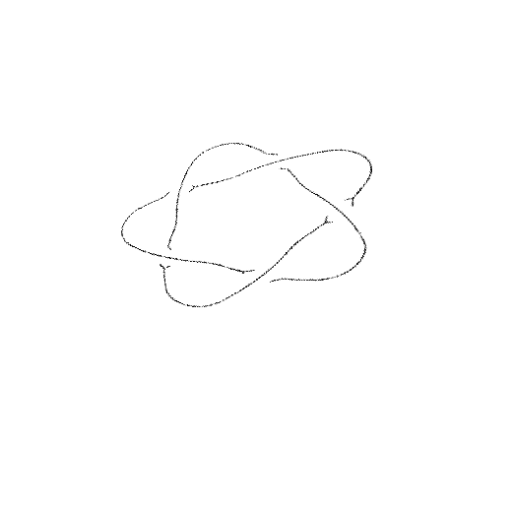
Crossing number: 5